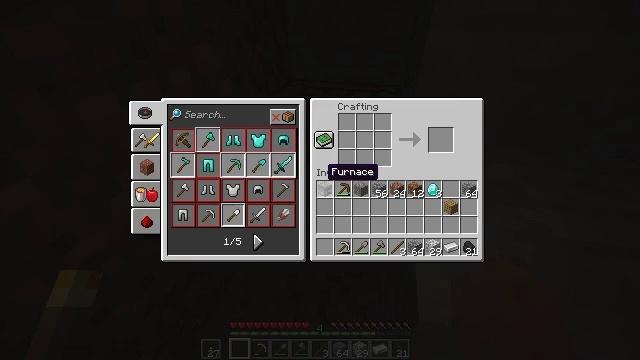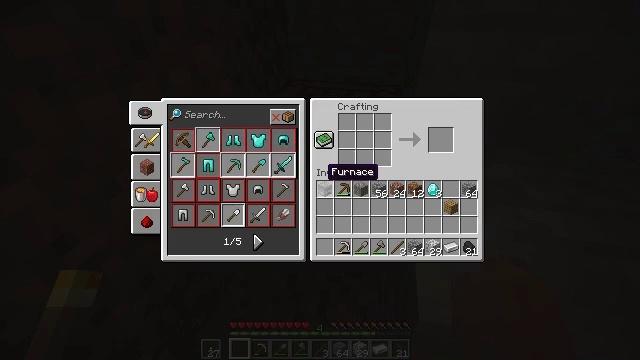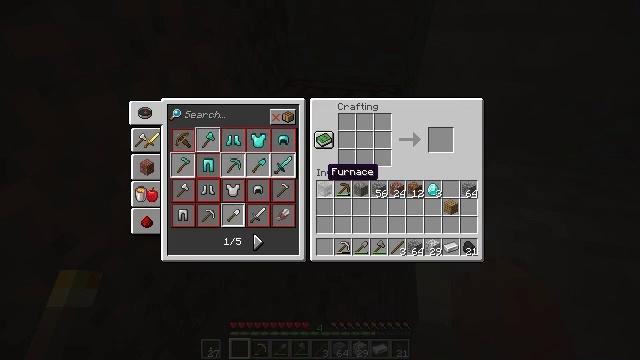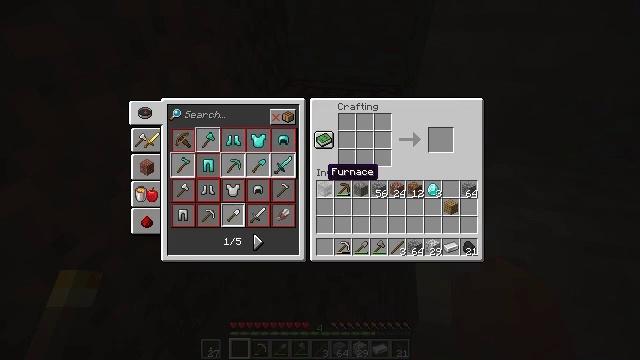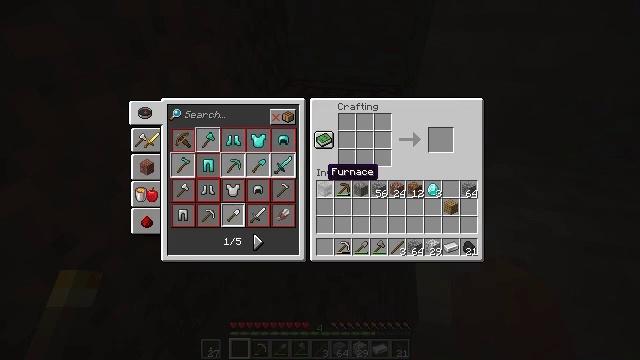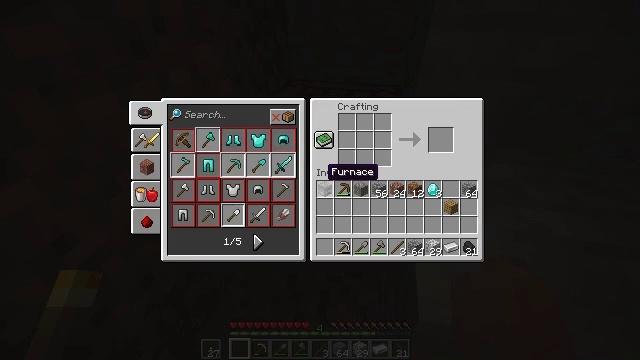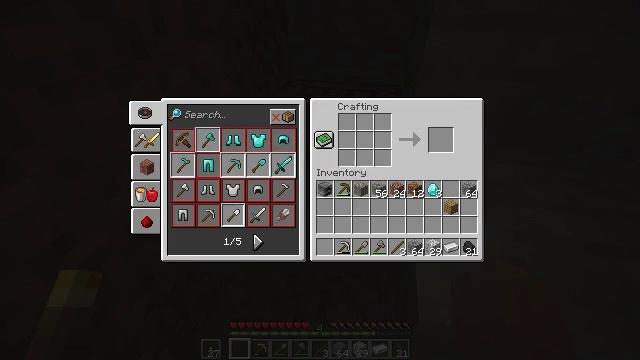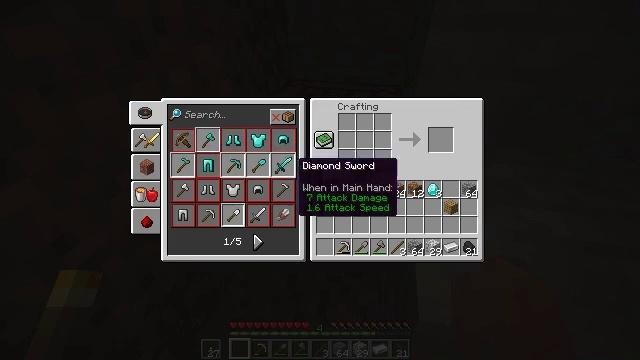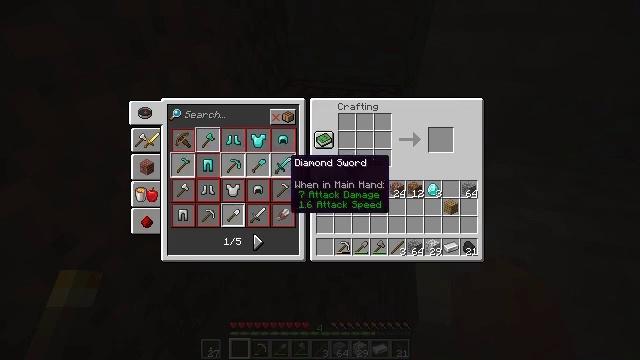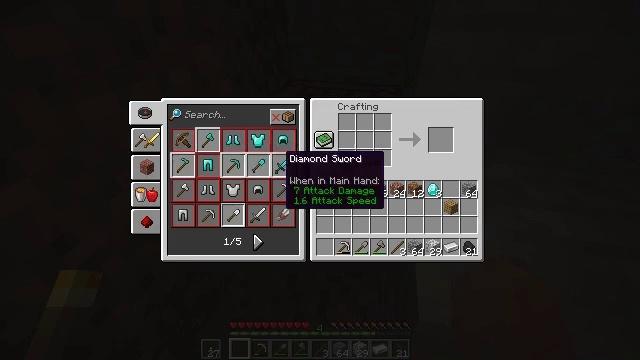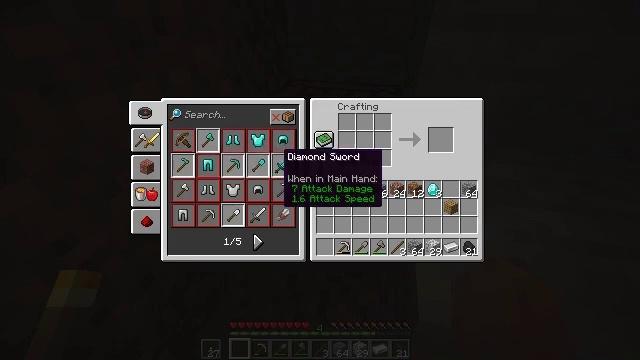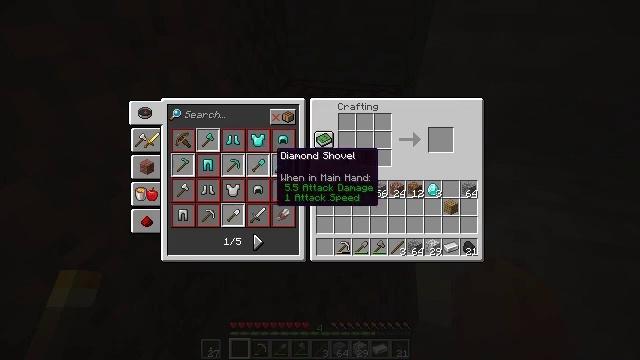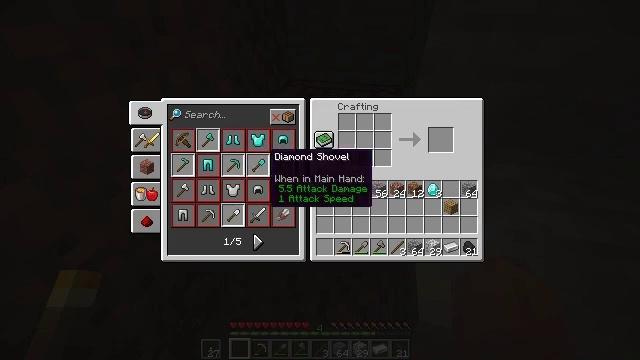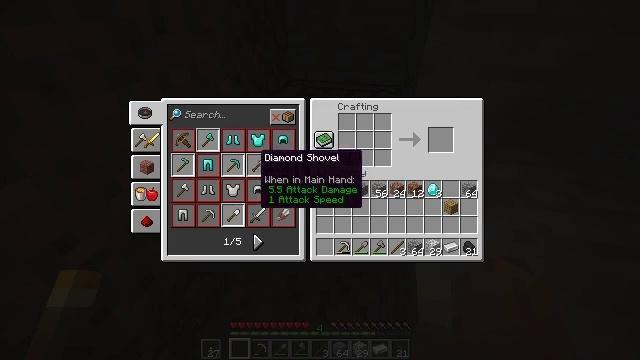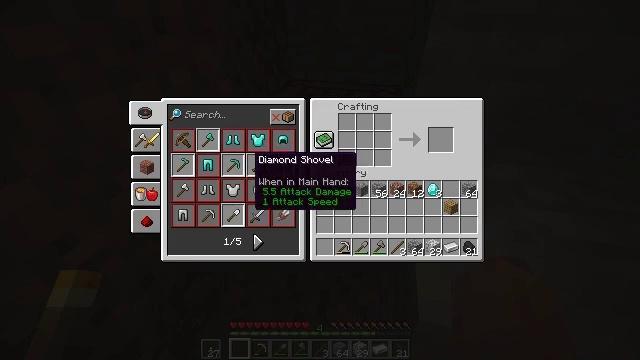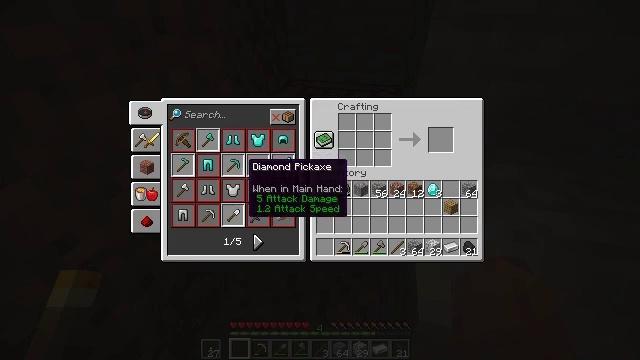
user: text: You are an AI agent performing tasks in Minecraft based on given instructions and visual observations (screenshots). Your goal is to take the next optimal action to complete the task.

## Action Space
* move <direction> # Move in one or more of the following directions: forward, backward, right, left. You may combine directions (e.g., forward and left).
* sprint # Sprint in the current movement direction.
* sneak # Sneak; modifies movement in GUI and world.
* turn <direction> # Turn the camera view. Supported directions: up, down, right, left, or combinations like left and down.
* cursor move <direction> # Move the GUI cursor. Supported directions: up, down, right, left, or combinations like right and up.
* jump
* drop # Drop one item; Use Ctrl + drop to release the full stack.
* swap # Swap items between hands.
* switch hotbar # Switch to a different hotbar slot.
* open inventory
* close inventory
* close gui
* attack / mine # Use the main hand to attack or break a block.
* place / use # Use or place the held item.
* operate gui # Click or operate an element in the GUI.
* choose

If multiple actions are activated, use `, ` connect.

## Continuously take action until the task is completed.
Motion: motion action
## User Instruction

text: Mine dirt from the ground.
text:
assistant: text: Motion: no_op
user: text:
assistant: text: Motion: no_op
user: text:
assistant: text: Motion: no_op
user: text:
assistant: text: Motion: no_op
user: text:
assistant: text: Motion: no_op
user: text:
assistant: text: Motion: no_op
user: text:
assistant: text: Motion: turn left
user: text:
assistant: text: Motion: no_op
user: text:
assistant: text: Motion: no_op
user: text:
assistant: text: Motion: no_op
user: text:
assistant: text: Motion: no_op
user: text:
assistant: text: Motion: no_op
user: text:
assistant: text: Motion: no_op
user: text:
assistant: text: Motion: no_op
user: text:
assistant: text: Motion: no_op
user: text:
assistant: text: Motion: no_op
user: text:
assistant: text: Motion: no_op
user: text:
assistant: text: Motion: no_op
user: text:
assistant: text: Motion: no_op
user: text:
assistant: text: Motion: no_op
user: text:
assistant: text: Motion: no_op
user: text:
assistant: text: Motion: no_op
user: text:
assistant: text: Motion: no_op
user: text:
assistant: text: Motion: no_op
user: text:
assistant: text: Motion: no_op
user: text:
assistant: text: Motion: attack / mine
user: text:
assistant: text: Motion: attack / mine
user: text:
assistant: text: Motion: attack / mine
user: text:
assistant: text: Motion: no_op
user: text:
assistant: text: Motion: no_op